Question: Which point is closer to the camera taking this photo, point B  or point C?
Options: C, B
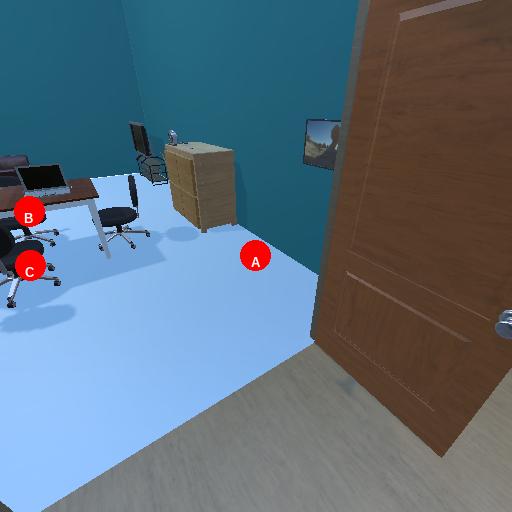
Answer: C